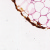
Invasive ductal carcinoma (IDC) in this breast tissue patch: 0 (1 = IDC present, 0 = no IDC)